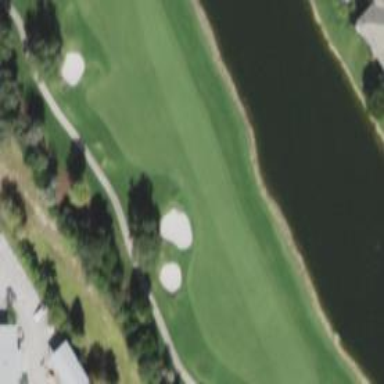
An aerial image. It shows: Golf hole.